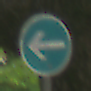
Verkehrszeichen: VorgeschriebeneFahrtrichtungHierLinks
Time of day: MorningAfternoon
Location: Outdoor (RoadRail)
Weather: Clear
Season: NotSpecified
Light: Natural